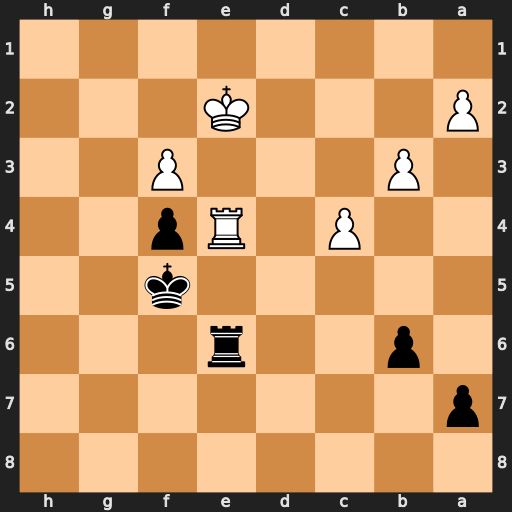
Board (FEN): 8/p7/1p2r3/5k2/2P1Rp2/1P3P2/P3K3/8
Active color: b
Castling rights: -
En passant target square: -
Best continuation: Rxe4+ fxe4+ Kxe4 b4 Kd4